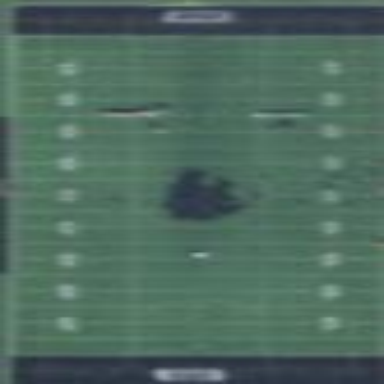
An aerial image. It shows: American football pitch for leisure and sport activities.